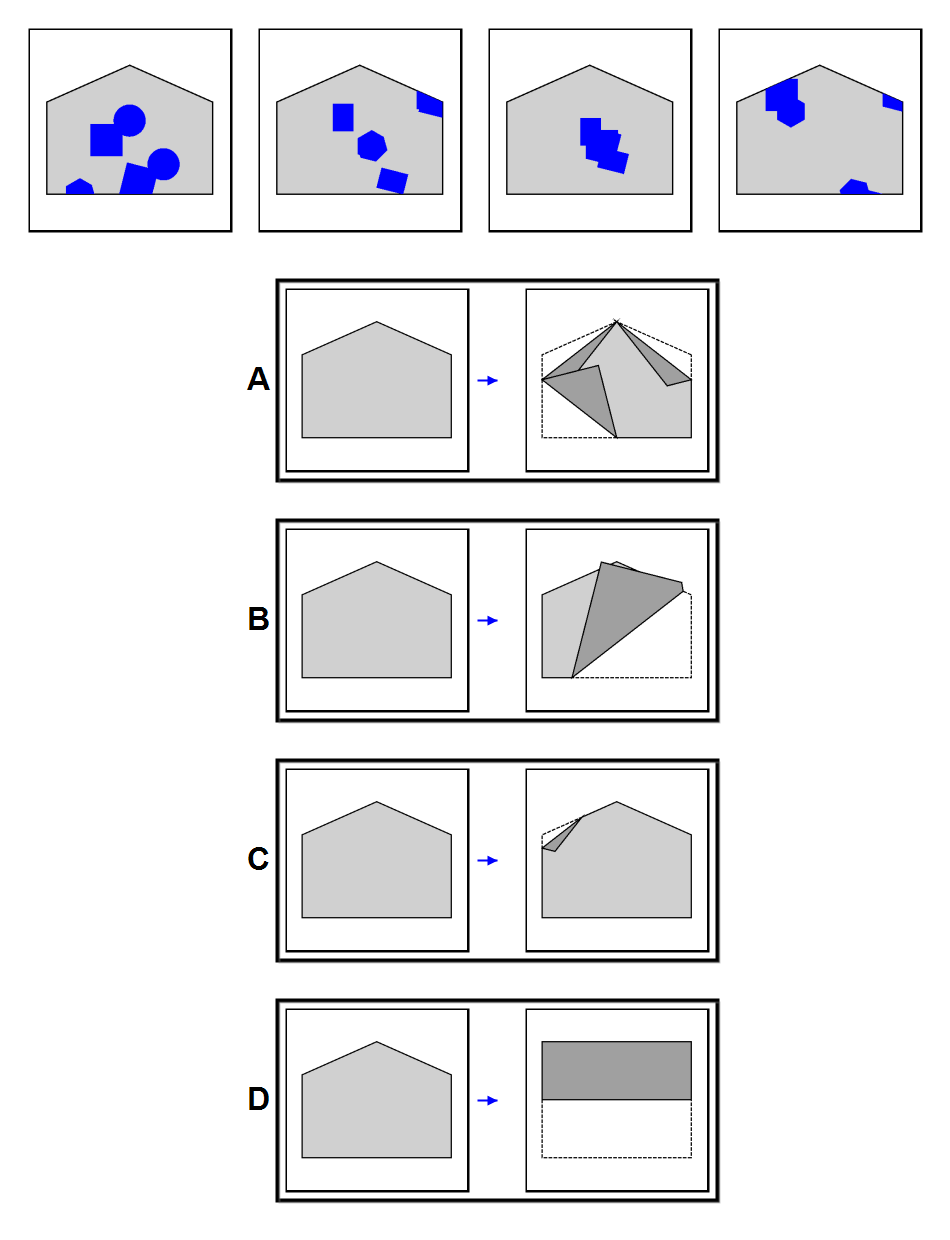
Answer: B